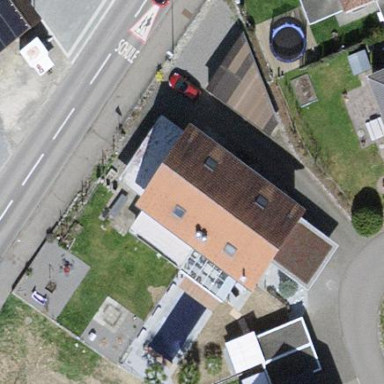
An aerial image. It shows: Semidetached house.